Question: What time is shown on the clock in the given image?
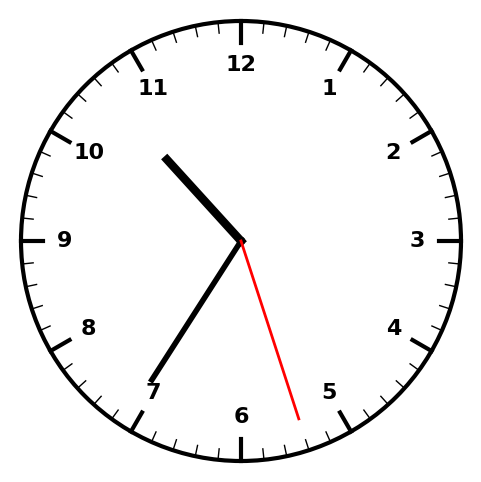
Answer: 10:35:27